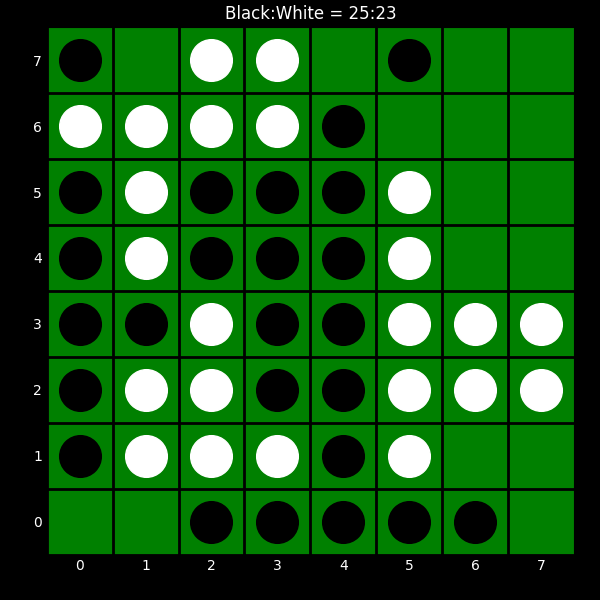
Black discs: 25
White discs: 23